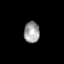
Tissue: skin
Cell type: T cells
Senescence score: 0.2657
Nuclear area (px): 326
Mean DAPI intensity: 156.822